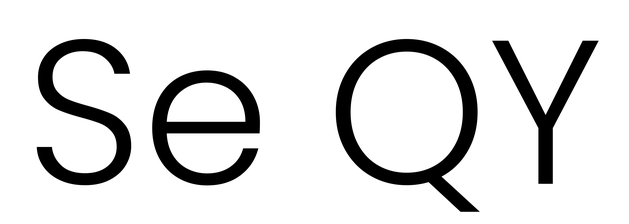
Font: Poppins-Light